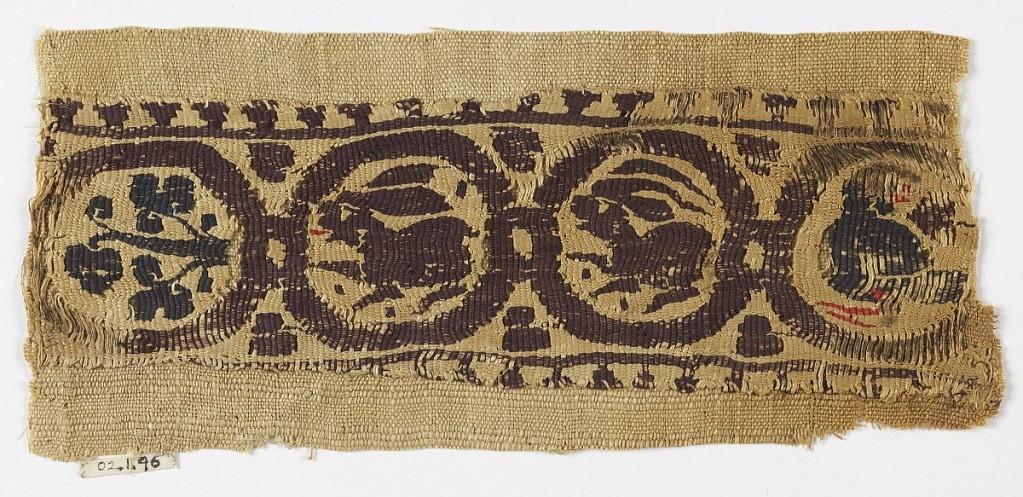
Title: Band fragment
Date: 4th–5th century
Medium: Warp; S-spun linen. Wefts; S-spun linen, S-spun wool. Technique: slit tapestry woven with supplementary weft wrapping
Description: Four dark brown circles containing animals, probably hares, a bird and a plant.